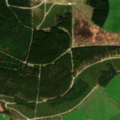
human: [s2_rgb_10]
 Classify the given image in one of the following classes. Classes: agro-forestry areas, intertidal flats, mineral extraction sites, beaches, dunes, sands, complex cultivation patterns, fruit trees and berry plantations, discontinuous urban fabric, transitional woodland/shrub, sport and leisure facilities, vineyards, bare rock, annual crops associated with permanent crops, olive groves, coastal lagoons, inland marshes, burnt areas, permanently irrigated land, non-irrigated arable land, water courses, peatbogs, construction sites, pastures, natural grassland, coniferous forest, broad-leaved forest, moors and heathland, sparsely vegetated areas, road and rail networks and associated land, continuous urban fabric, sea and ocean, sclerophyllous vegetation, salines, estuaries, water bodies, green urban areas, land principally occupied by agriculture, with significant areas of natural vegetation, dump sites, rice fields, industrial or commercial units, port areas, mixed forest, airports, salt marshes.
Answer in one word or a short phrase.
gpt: pastures, land principally occupied by agriculture, with significant areas of natural vegetation, coniferous forest, transitional woodland/shrub, peatbogs